Question: Added 25 png files to drawable folder. When I try to run app, I am getting this error:
> Error:Execution failed for task ':app:processDebugResources'.
com.android.ide.common.process.ProcessException:
org.gradle.process.internal.ExecException: Process 'command
'D:\ANDROID\sdkuild-tools.0.0apt.exe'' finished with non-zero
exit value 1
R is shown as error:
> Cannot resolve symbol R
I tried to , but no effect. But when delete those png files, everything working correctly. The problem is here, I need to use those png files in my application.
How to solve this problem?
PNG files

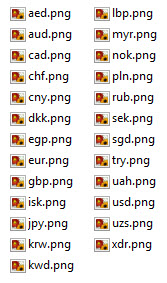
Answer: In my case, all was because I have png file named: 'try.png'. Try to rename this file.